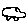
Label: car